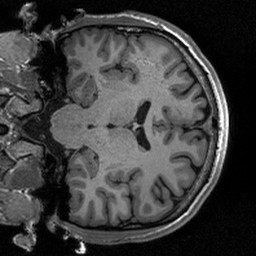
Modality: T1w
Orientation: coronal
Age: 25
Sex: male